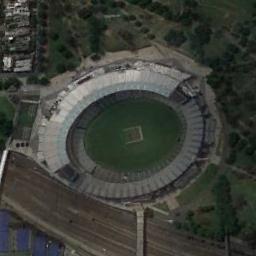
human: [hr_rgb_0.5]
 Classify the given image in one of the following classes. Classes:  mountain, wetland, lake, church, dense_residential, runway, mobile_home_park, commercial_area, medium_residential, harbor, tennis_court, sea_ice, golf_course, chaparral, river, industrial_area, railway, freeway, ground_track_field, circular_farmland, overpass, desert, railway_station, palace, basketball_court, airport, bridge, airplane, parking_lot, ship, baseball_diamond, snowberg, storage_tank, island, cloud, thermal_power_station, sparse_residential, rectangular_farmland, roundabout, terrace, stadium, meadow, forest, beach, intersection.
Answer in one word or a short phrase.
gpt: stadium